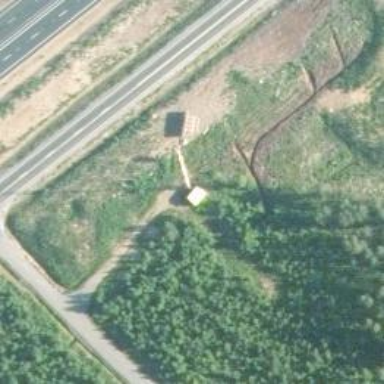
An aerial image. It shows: Mast tower used for communication.